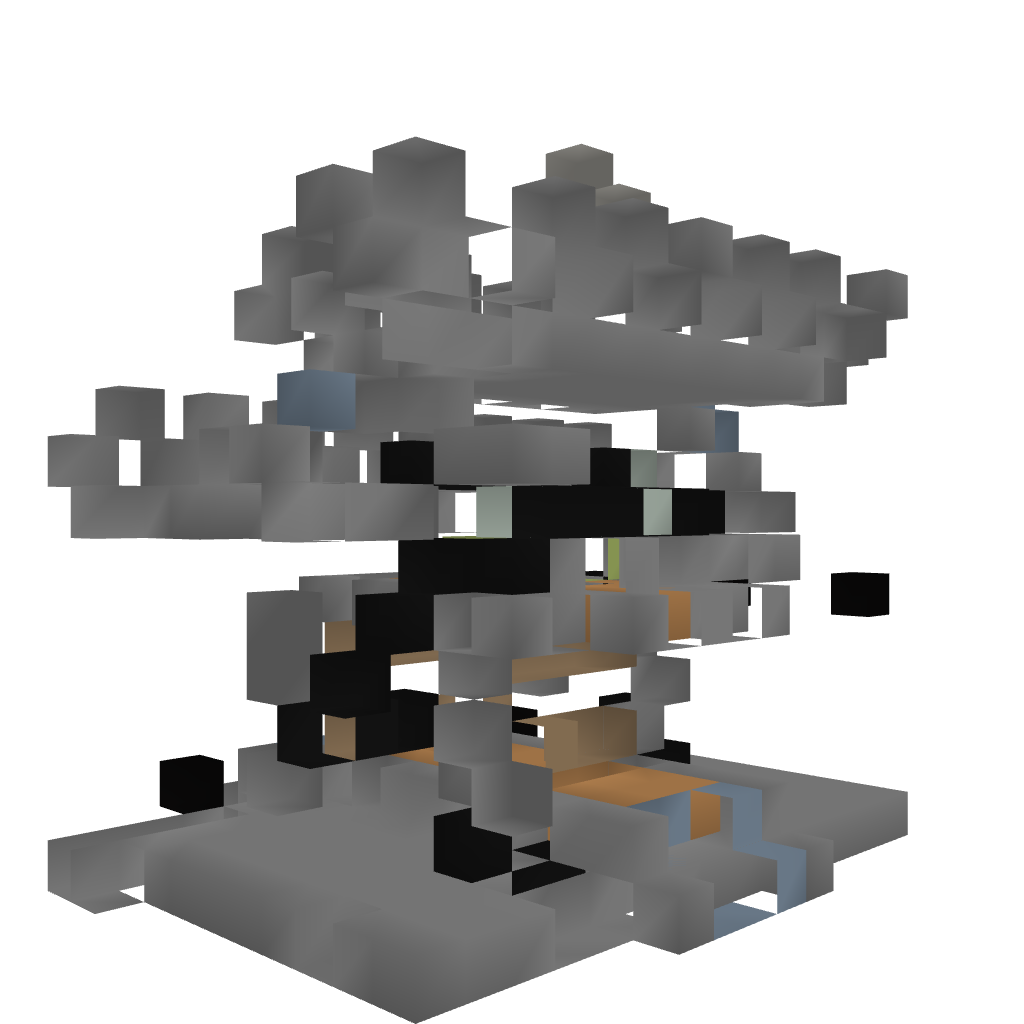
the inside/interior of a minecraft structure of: Castle Gate